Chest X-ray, PA view. Patient: 30 years old, sex F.
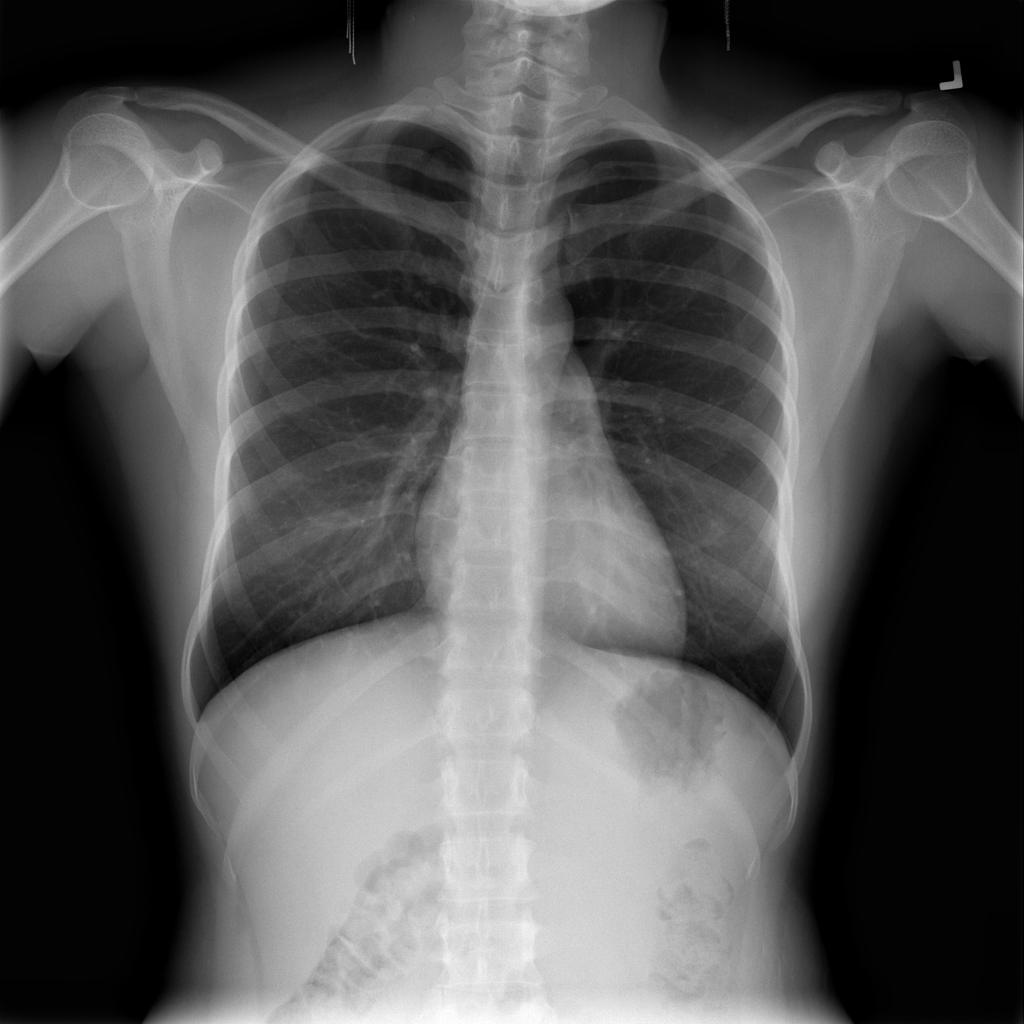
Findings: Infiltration